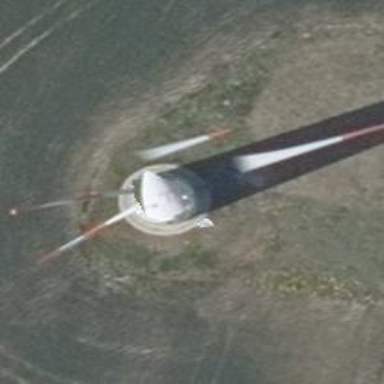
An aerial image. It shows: Wind power generator.